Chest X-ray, PA view. Patient: 70 years old, sex M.
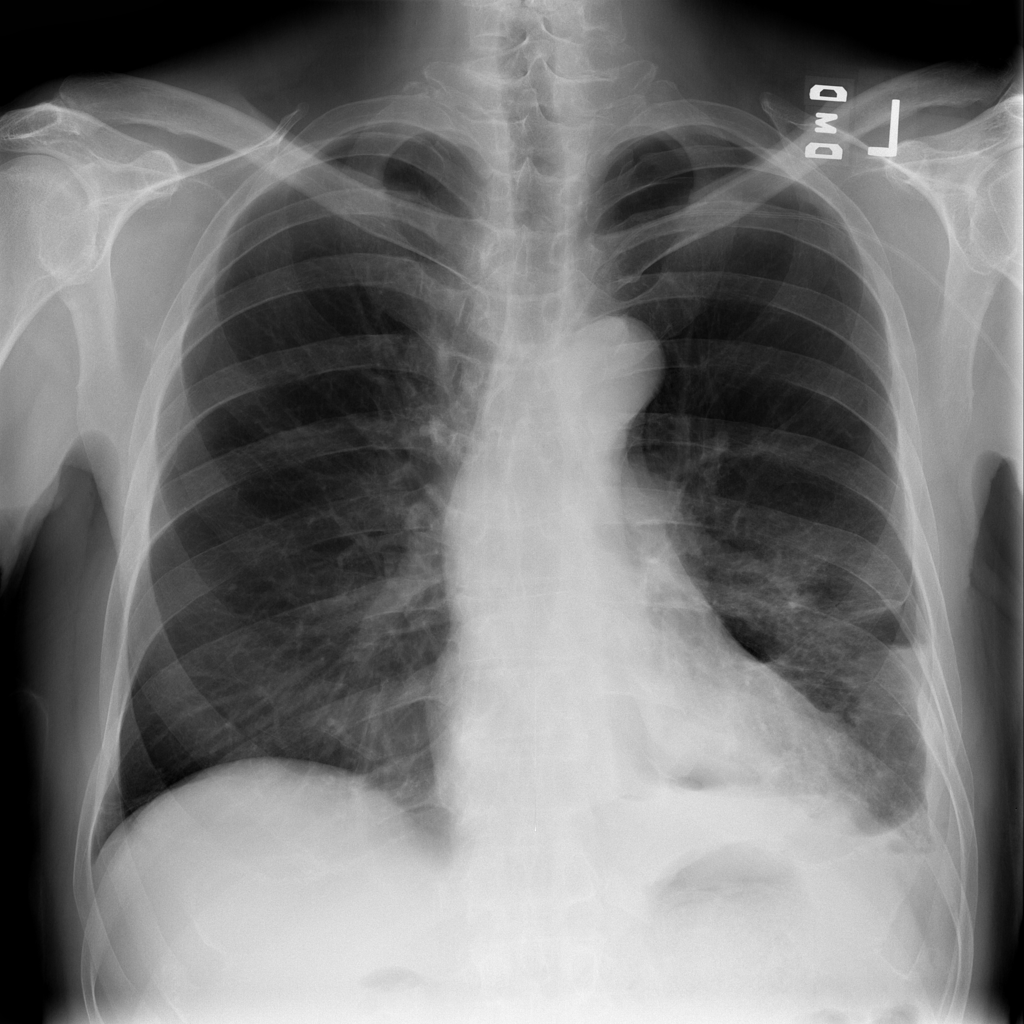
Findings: Pneumothorax